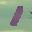
Label: 1